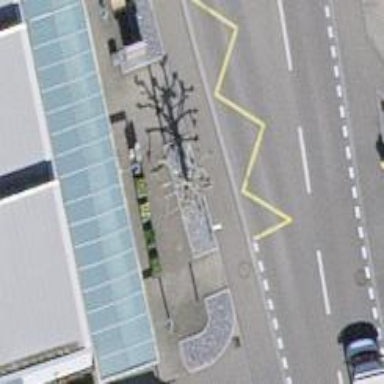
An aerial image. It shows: Platform for public transport on the road.